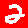
Digit: 2